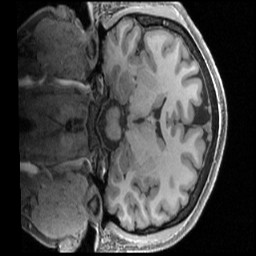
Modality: T1w
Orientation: coronal
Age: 21
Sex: male
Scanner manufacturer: siemens
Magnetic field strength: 3 T
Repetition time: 2.4 s
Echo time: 0.00231 s